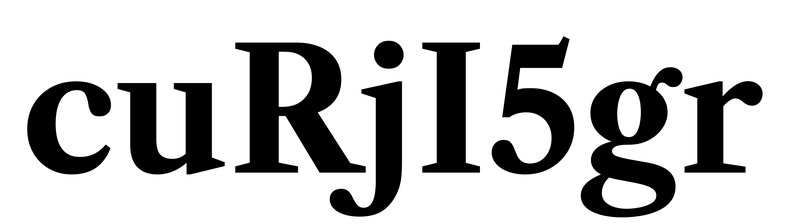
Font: LibreCaslonText_Bold